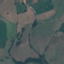
Land use / land cover: Pasture